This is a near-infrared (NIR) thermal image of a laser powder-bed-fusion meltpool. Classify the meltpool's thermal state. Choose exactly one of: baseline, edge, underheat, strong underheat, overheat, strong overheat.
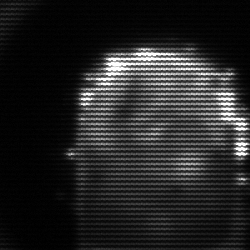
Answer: baseline